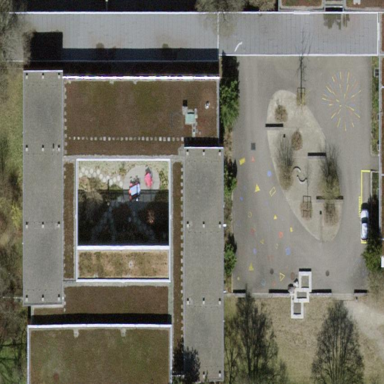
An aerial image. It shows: School building with school amenities.